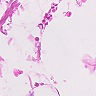
Metastatic tissue present: no